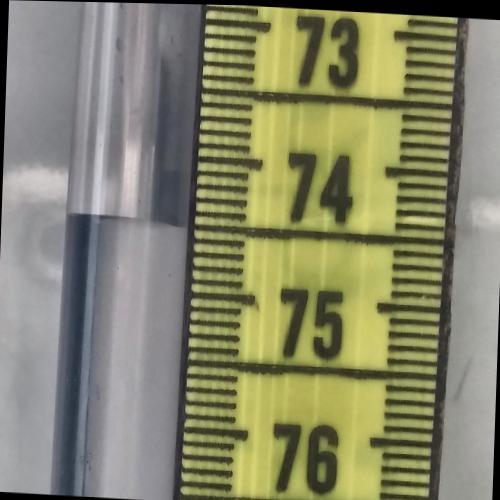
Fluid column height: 74.5 cm